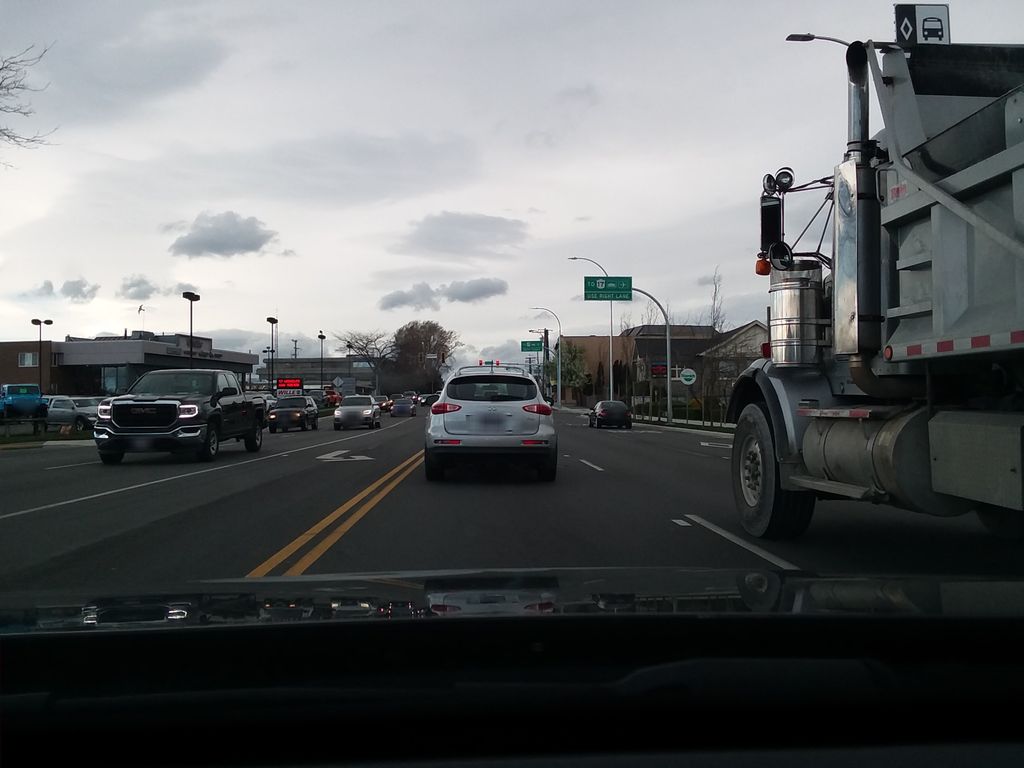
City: victoria